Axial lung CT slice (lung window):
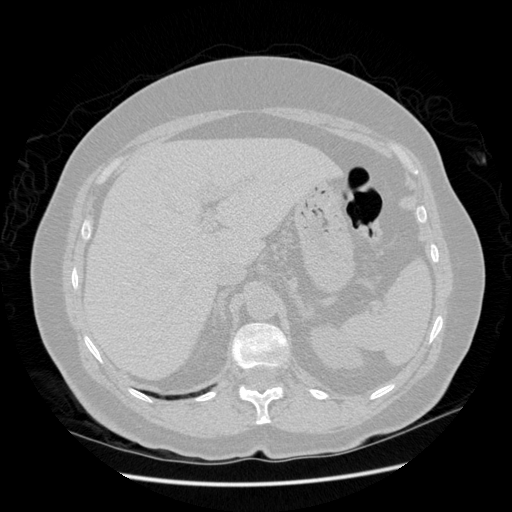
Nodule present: no